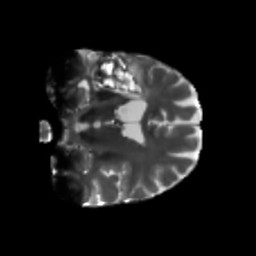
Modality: T2w
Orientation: coronal
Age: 54
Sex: male
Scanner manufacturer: siemens
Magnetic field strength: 3 T
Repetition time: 5.25 s
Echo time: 0.08 s